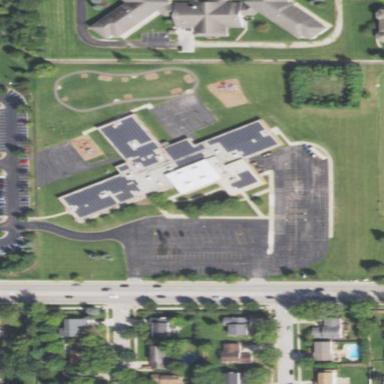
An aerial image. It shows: School building.